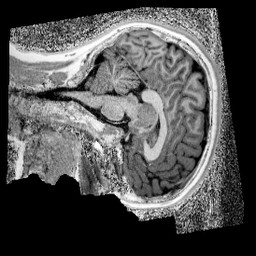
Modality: UNIT1_denoised
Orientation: sagittal
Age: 12
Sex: male
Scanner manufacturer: siemens
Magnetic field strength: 3 T
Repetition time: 4 s
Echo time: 0.00299 s